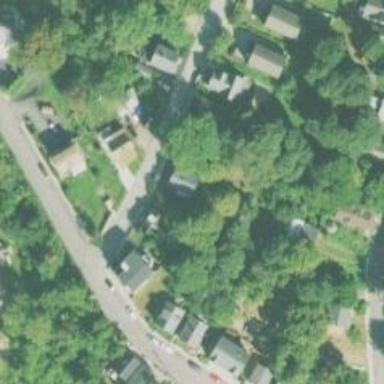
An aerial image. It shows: Residential driveway used as service road.